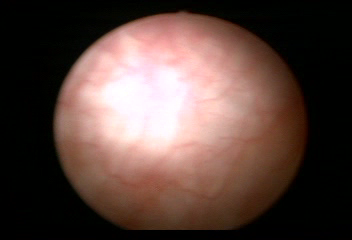
Modality: WLC
Class: Normal mucosa
Bladder cancer association: No